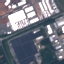
Land use / land cover: Industrial